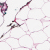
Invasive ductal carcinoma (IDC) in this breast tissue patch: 0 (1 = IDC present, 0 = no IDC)